Interaction volume radius: 5 \u00c5
Interaction volume height: 45 \u00c5
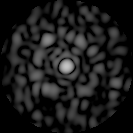
Disorder parameter: 0.8236